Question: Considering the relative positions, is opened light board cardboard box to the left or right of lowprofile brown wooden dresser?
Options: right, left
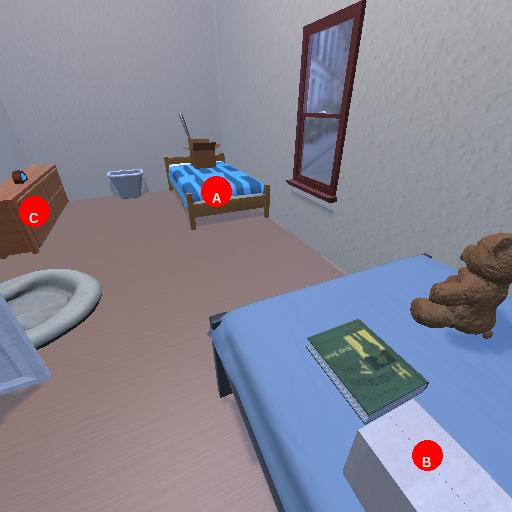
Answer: right